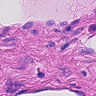
Metastatic tissue present: no